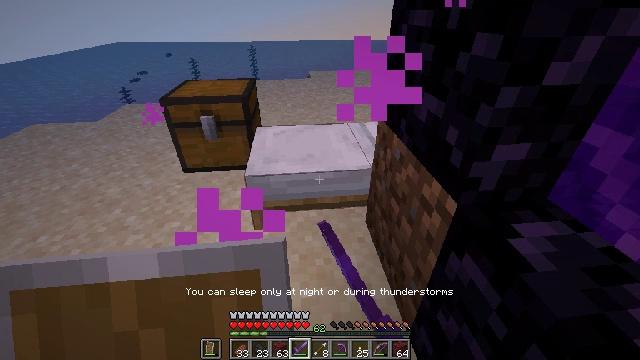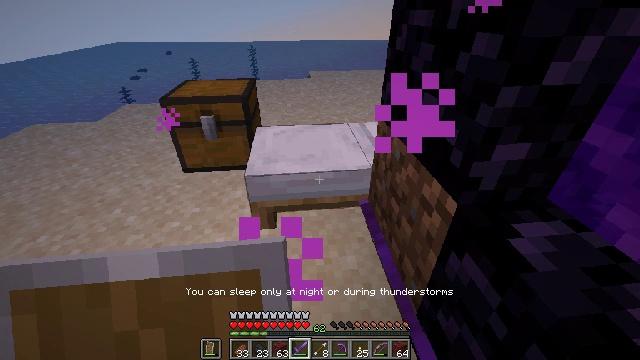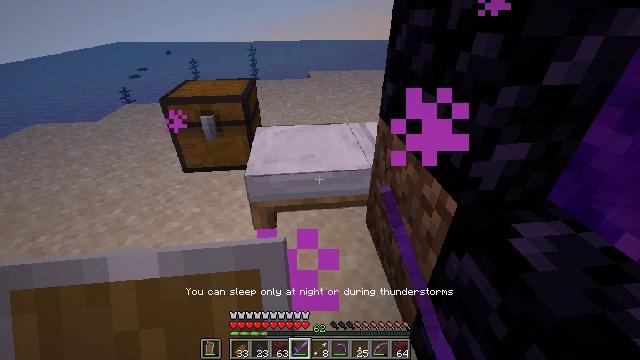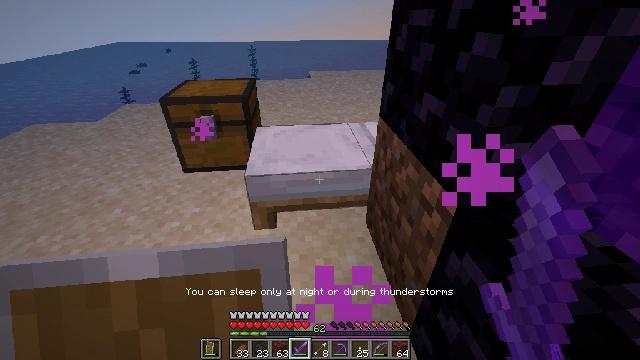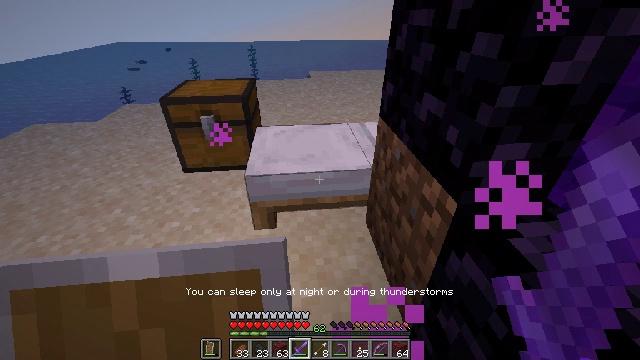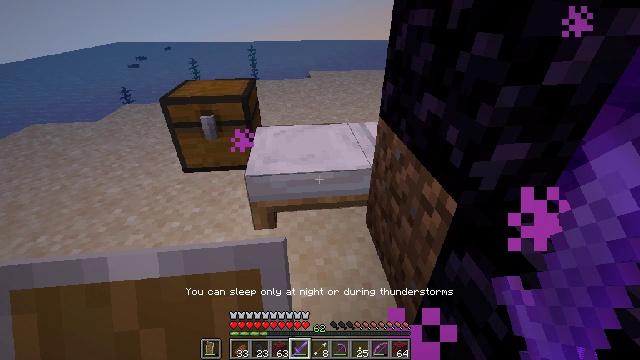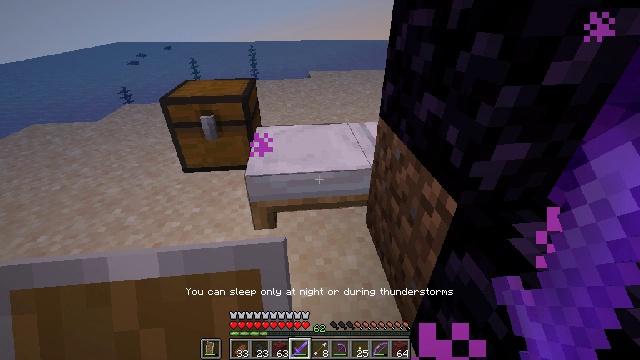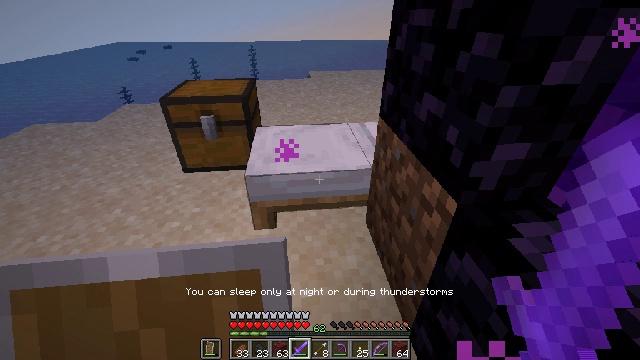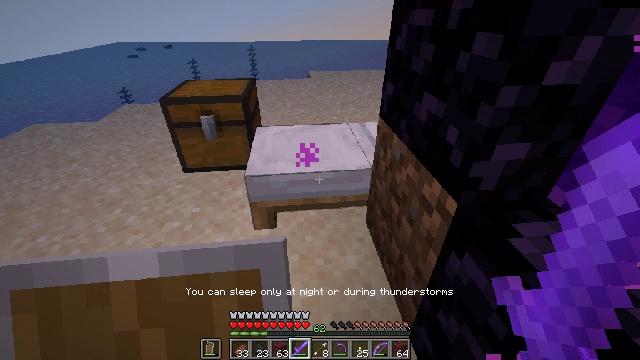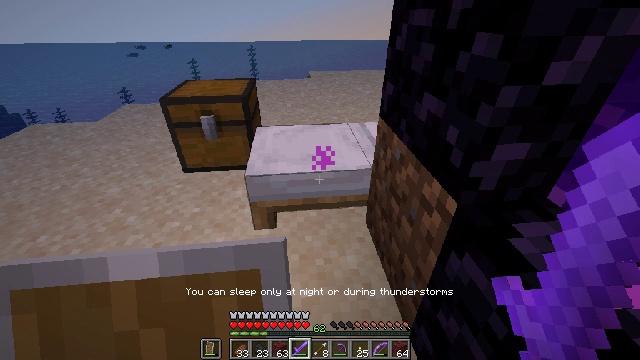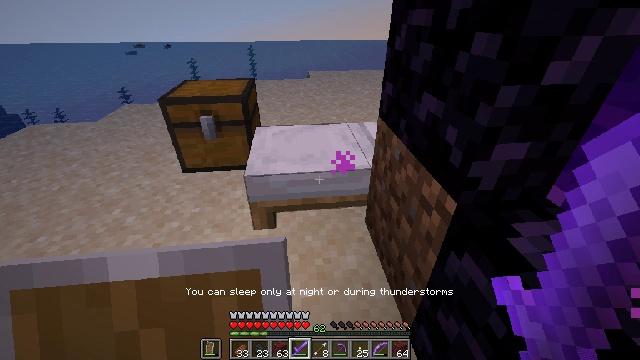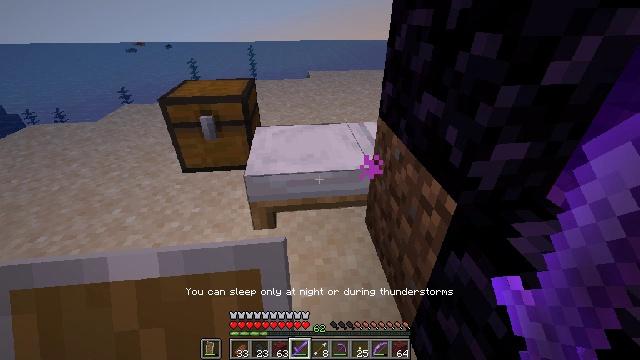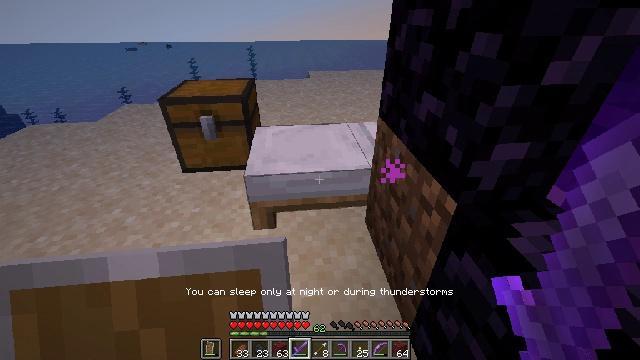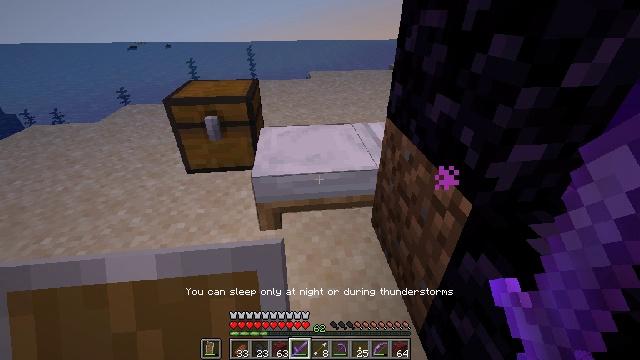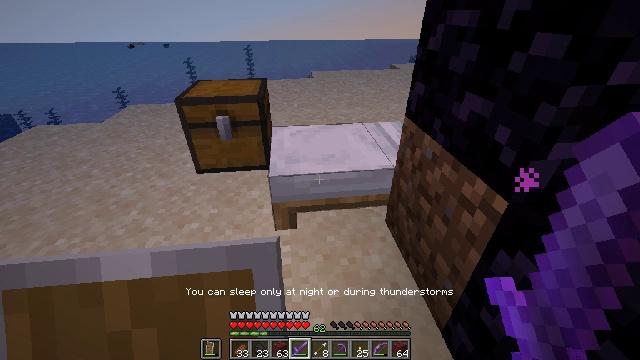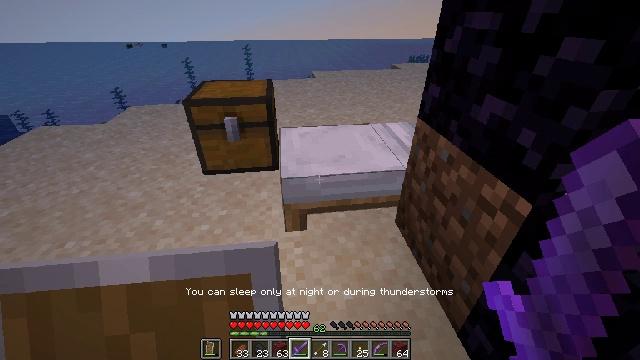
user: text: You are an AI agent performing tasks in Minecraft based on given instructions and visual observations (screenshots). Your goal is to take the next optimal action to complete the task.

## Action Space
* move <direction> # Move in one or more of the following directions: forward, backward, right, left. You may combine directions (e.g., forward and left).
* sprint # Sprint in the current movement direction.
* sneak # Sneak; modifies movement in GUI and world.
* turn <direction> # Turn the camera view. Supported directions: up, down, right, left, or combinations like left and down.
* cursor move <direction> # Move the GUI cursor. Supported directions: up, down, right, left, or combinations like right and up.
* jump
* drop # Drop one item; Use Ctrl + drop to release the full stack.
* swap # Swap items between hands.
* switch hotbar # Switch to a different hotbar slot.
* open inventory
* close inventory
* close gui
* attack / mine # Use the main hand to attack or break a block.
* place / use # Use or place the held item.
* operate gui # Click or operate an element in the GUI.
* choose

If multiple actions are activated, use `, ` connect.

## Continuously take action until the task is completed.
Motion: motion action
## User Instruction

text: Craft an ender eye.
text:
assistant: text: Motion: no_op
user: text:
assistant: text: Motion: no_op
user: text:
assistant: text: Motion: no_op
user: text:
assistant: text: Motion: no_op
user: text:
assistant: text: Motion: no_op
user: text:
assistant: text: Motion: no_op
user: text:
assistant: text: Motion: no_op
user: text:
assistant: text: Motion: no_op
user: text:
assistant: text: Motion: no_op
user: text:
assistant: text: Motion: no_op
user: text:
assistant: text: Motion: no_op
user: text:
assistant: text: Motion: no_op
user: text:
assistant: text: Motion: move left
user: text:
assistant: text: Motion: move left
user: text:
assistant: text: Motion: move left
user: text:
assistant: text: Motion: move left
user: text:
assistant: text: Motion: move left
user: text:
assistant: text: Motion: move left
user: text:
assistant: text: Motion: move left
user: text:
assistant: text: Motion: move left, turn right
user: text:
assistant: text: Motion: move left, turn right
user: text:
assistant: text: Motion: no_op
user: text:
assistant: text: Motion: no_op
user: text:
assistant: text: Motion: no_op
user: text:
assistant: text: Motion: no_op
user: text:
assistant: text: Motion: no_op
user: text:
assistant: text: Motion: move forward
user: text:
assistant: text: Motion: move forward
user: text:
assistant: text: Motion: move forward
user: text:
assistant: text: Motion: move forward